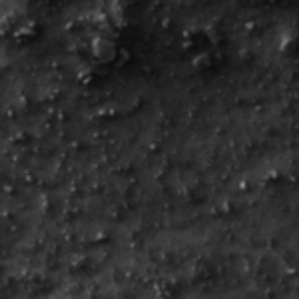
Label: frost